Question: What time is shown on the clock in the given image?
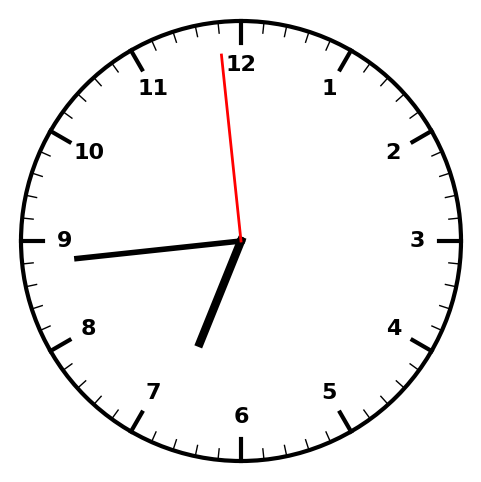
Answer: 06:43:59